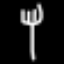
Label: fork